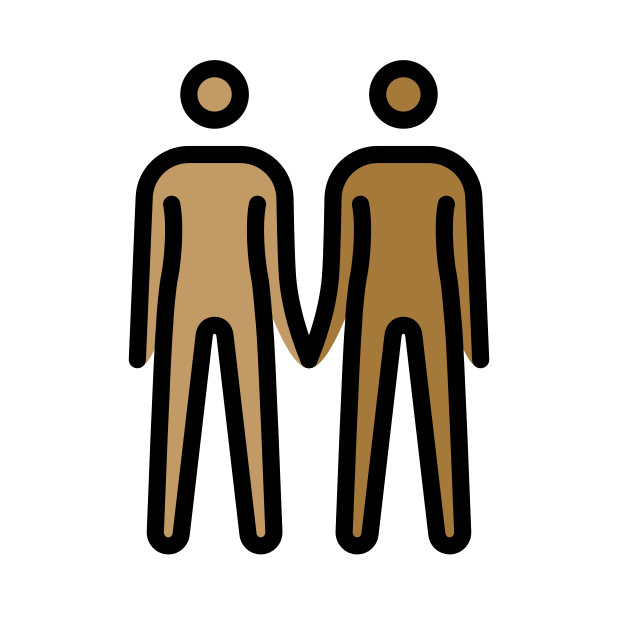
people holding hands: medium skin tone, medium-dark skin tone